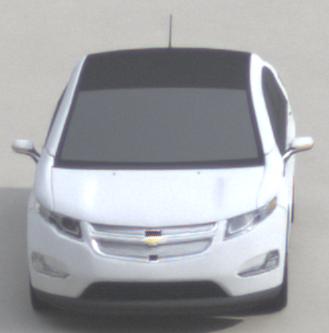
Make: Chevrolet
Model: Volt
Detailed model: Volt
Model produced from: 2011/11
Model produced until: 2014/08
Doors: 5
Color: white
Road condition: dry road
Daytime: morning or afternoon
Contrast: low contrast